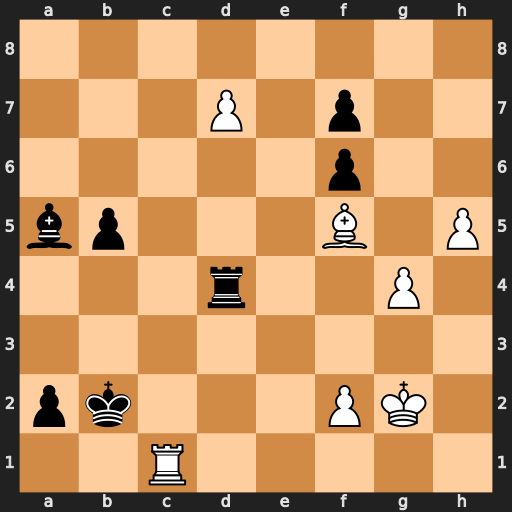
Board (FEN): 8/3P1p2/5p2/bp3B1P/3r2P1/8/pk3PK1/2R5
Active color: w
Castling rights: -
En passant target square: -
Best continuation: Rc2+ Ka3 Rxa2+ Kxa2 h6